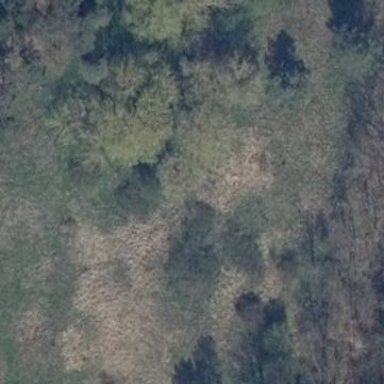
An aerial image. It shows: Area covered with grass.